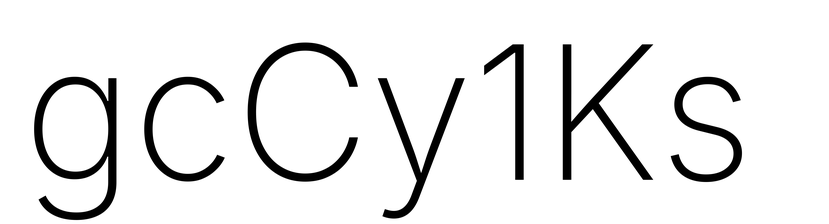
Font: Inter_ExtraLight